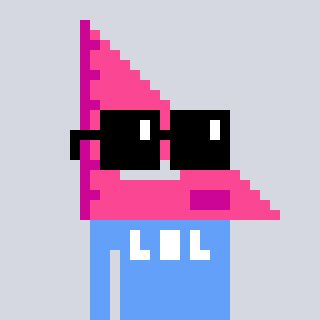
a pixel art character with square black sunglasses, a squadron ruler-shaped head and a blue-colored body on a cool background